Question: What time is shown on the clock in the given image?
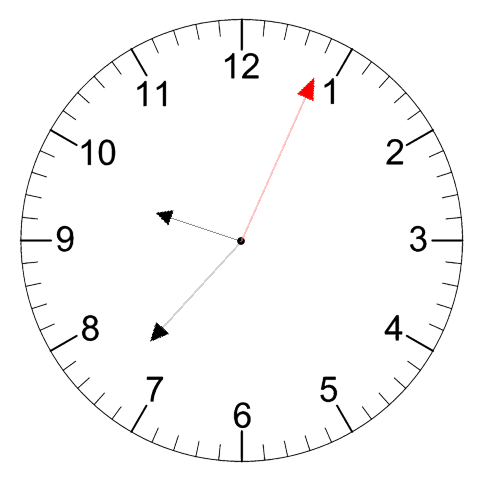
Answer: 09:37:04